Field crop: tomato
Growth stage: 1
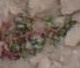
Species: portulaca